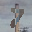
Label: 7